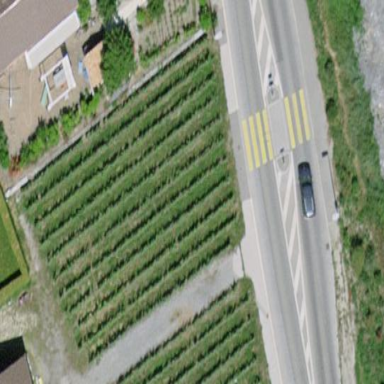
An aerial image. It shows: Vineyard with grape crops.